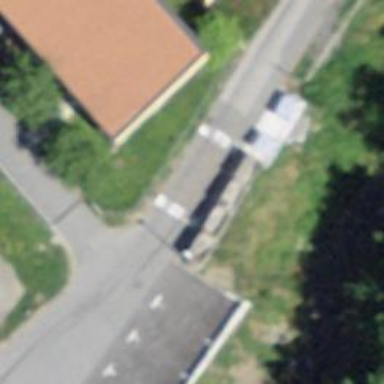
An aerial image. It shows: Recycling container for recycling.